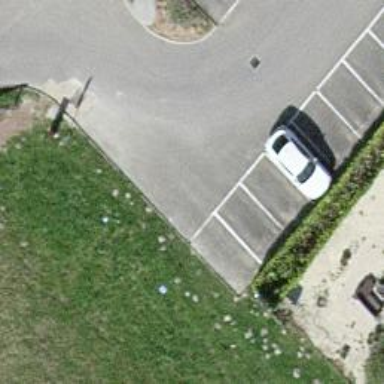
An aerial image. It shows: Parking aisle designated as service road.